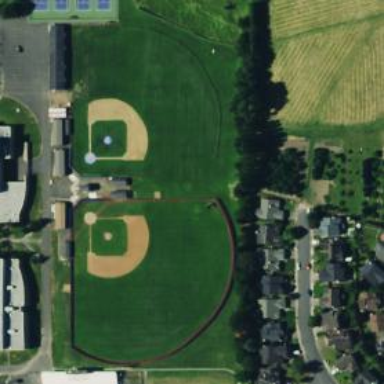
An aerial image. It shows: Baseball pitch for leisure land.